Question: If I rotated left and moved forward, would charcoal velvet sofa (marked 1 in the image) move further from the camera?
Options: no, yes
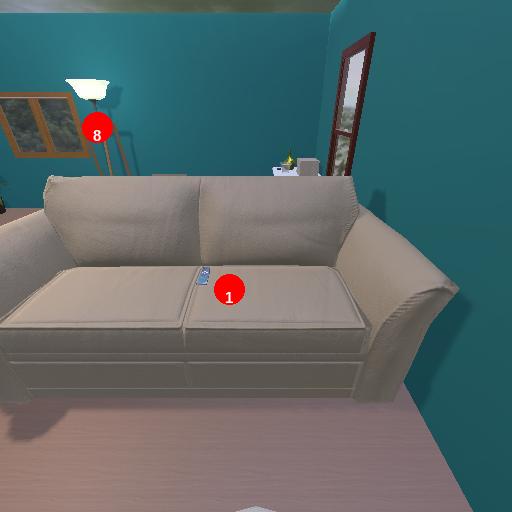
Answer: no